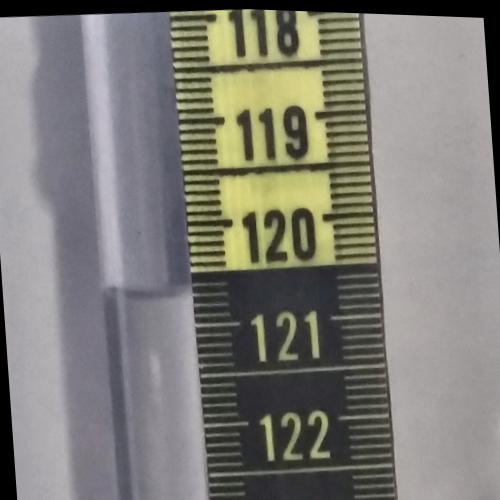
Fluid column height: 120.7 cm